Question: I'm struggling to find any win32 api call that can correctly identify the bit depth of a connected monitor in terms of bits per channel. The attached screenshot shows the setting visible.
With DXGI it is possible to enumerate all modes on an output and identify their bit depth easily, however there is no call to get the current mode.
All current win32 calls which return bitsPerPel always indicate 32bpp.
Does anybody know which call can get this data? I can detect this with NvAPI and ADL however have no solution for intel based machines.
I would additionally be interested in the active signal resolution vs desktop resolution field and how to retrieve these.

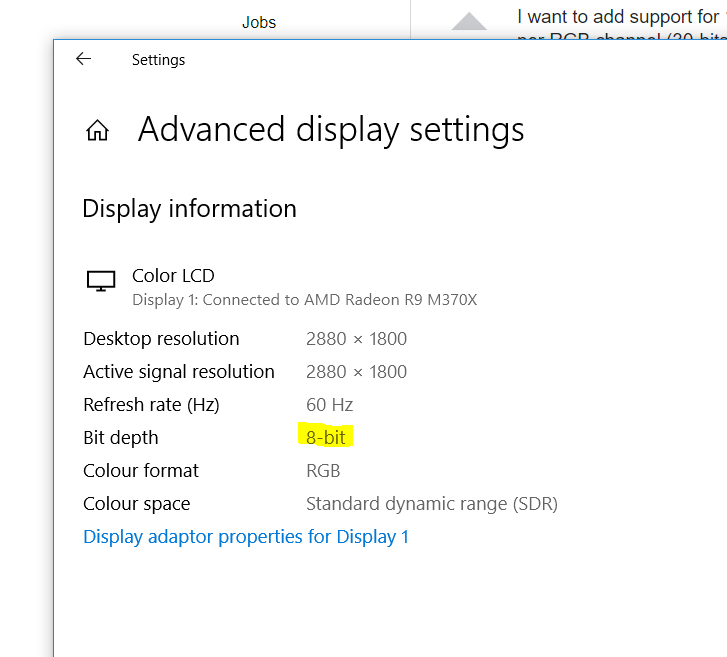
Answer: 'DXGI_OUTPUT_DESC1' structure gets you that:
> BitsPerColorType: UINTThe number of bits per color channel for the active wire format of the display attached to this output....The DXGI_OUTPUT_DESC1 structure is initialized by the <URL> method.
Just an example of what sort of data you get there:
--
### Adapter: Radeon RX 570 Series
Output: \.\DISPLAY4
- - - - - - - - - -
<URL>